Field crop: maize
Growth stage: 2
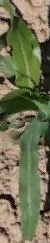
Species: maize